Question: As you can see in the following snapshot the load in some of the dynamic instances is huge (more than 20k requests) while in other are very small.

Why is this happening? Shouldn't GAE distribute uniformly the load??
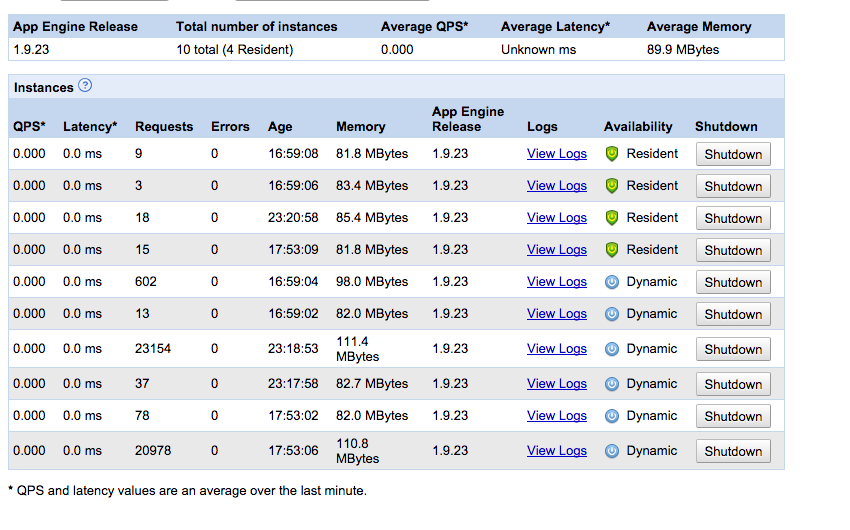
Answer: This is what I got from a Google App Engine expert:
> App Engine request scheduling uses several heuristics for routing requests to application instances. At low QPS it stays in affinity scheduling mode and routes majority of requests to instances that have most recently responded to the health check and handled requests successfully. That would explain why you see this variation in number of requests for each instance. As you ramp up the application traffic, load should even out across all instances.
I also asked what was the policy GAE follow to shut down the instances. I see that many of them are up even if they are not receiving any request
> Dynamic instances that are not serving requests get garbage collected eventually. However, you only get billed for 15 additional minutes after they serve the last request. Please refer to this doc for additional information on instance billing.
<URL>